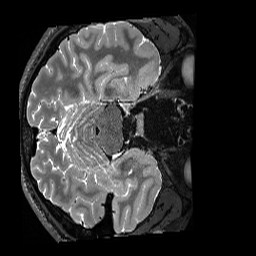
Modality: T2w
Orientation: axial
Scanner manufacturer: siemens
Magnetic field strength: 3 T
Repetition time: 3.2 s
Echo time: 0.563 s